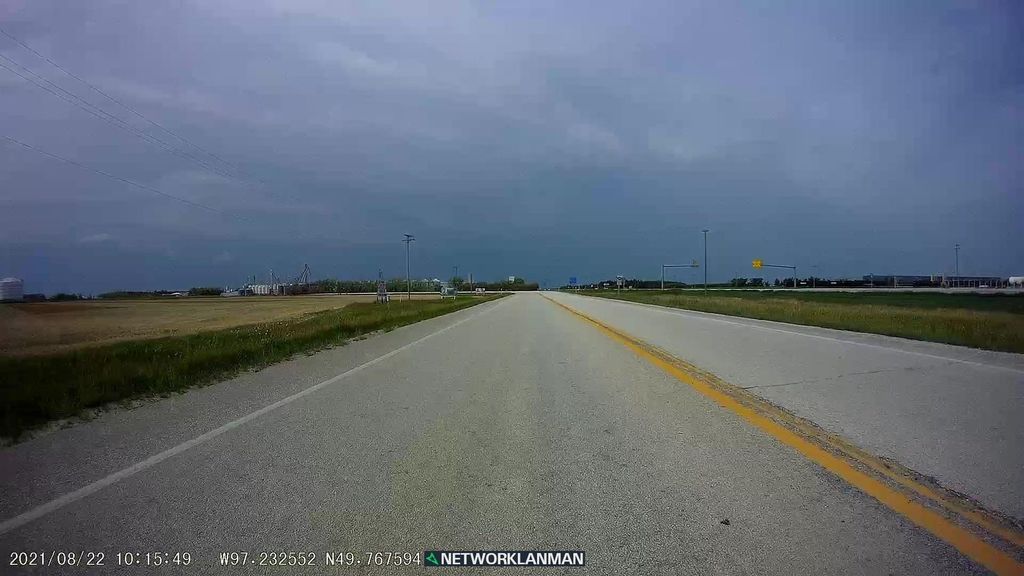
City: winnipeg